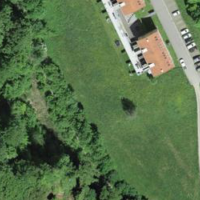
EUNIS habitat code: 24
Species observed at this site:
Caltha palustris